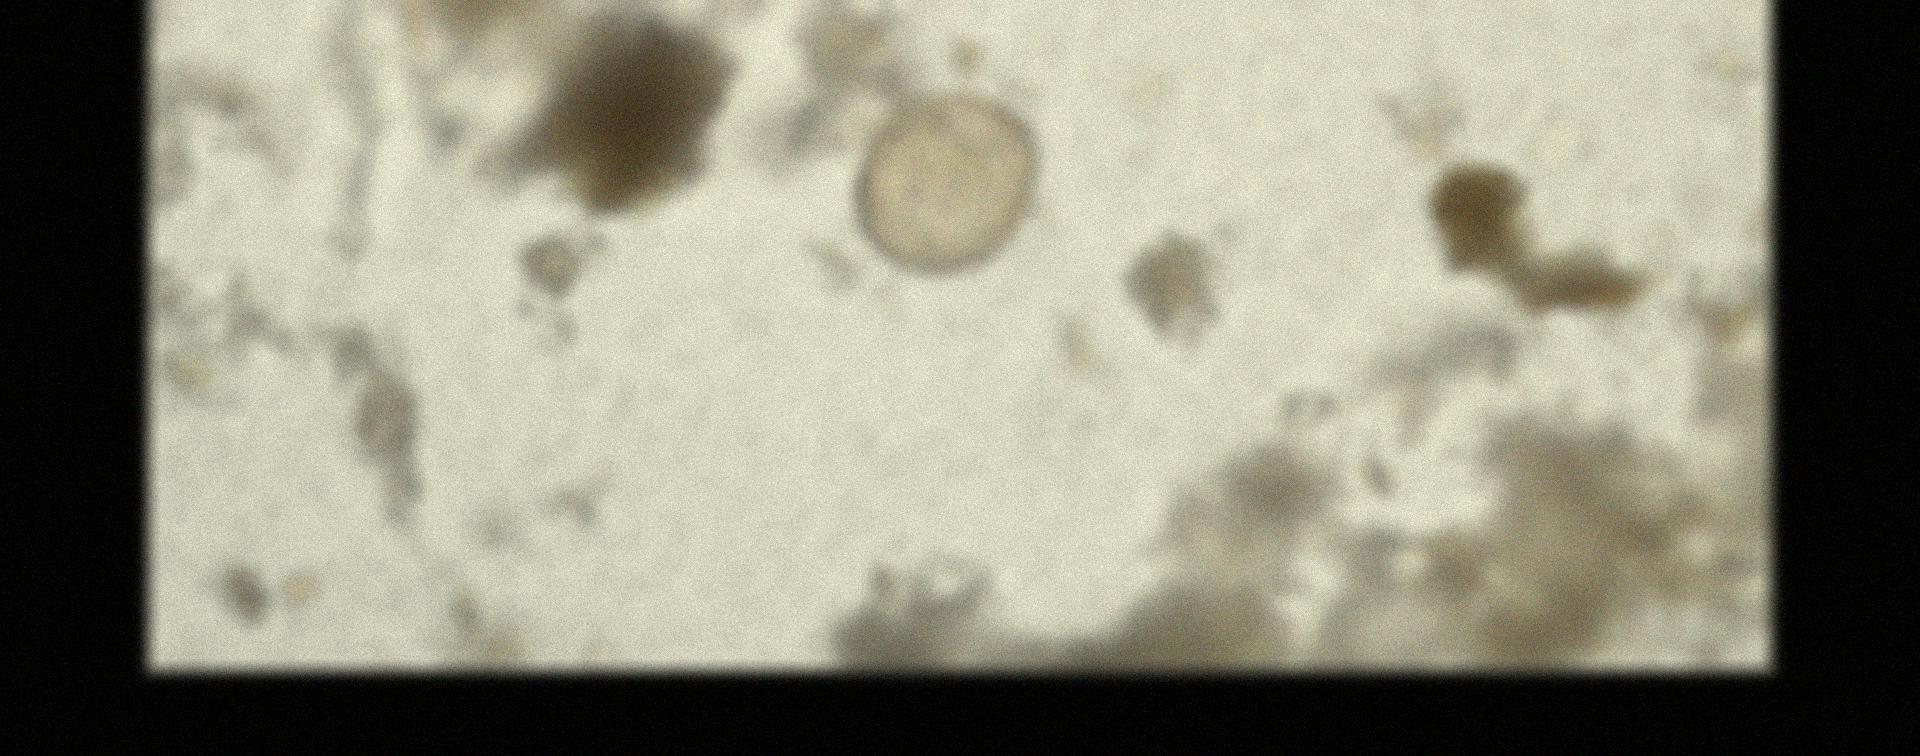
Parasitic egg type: Hymenolepis diminuta